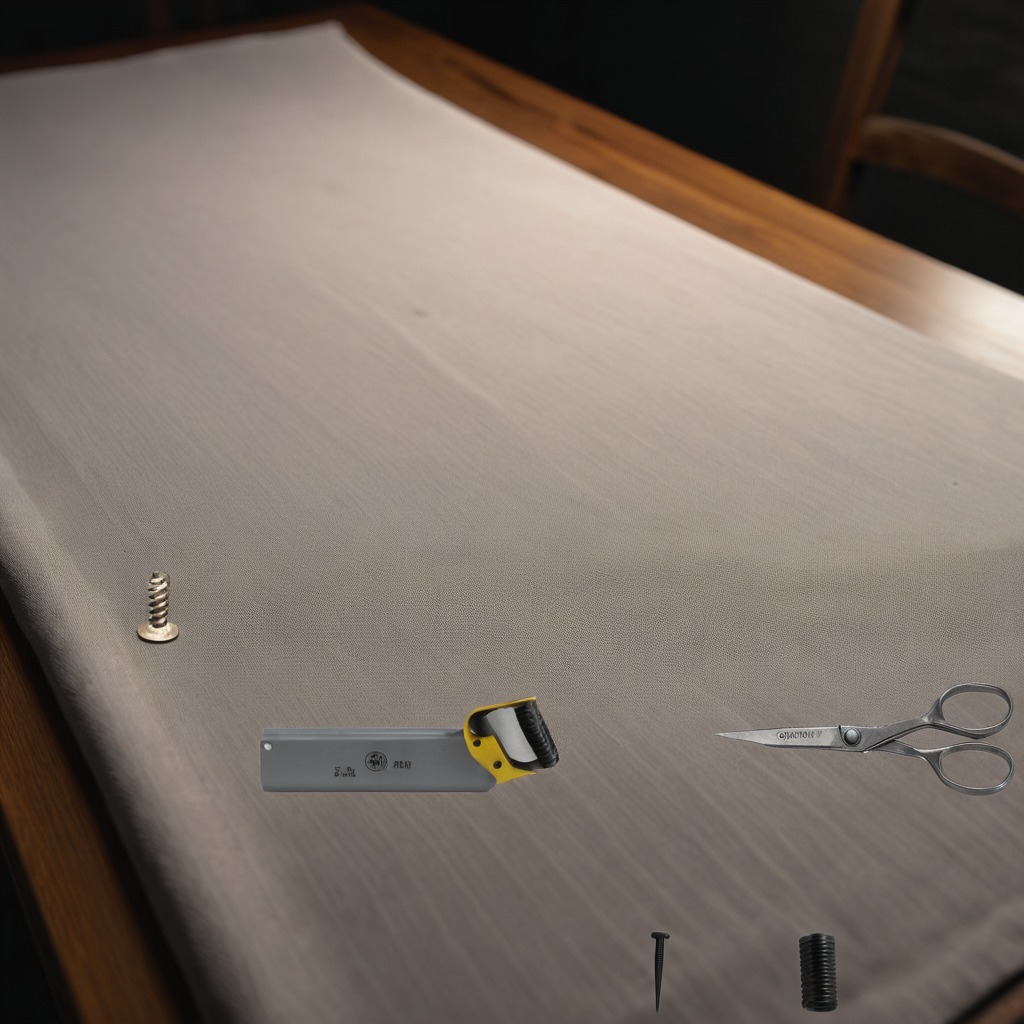
A metal machine screw, an iron nail, a coiled metal spring, a handheld metal saw, and a pair of scissors are lying on the wooden table.